Field crop: maize
Growth stage: 2
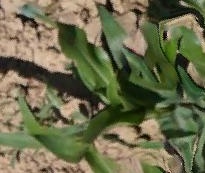
Species: maize